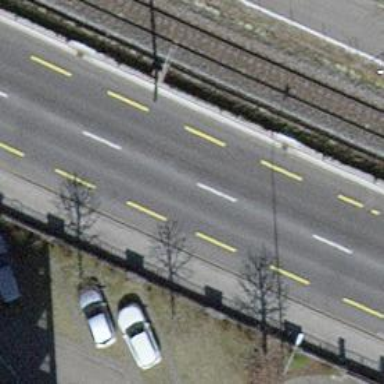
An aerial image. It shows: Primary road with asphalt surface and designated cycle lane.